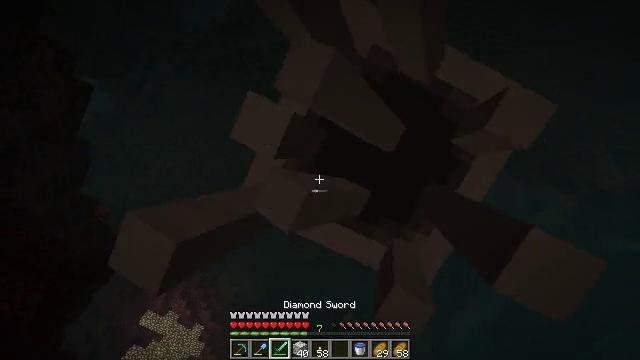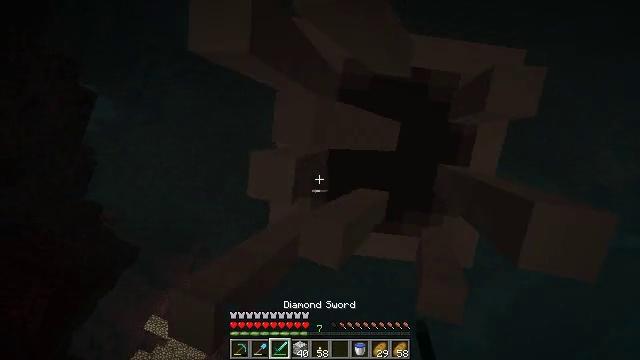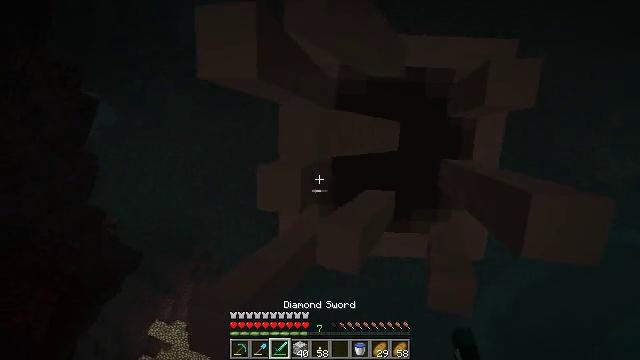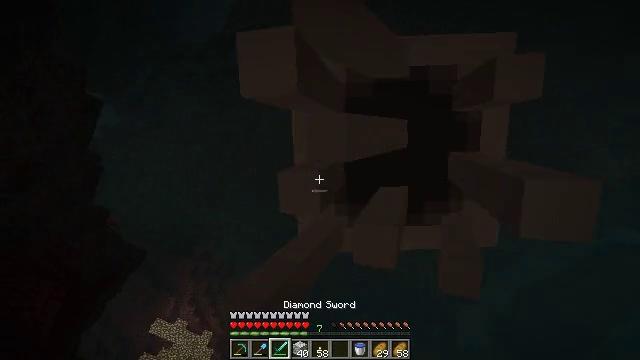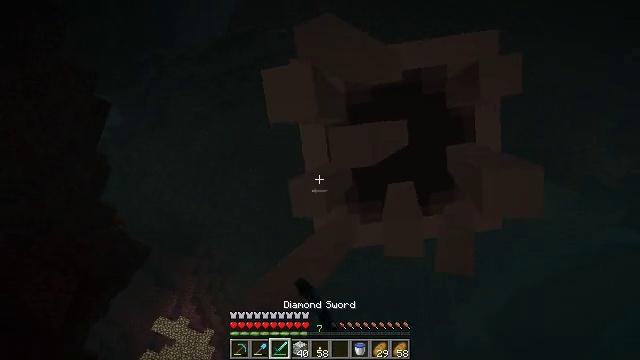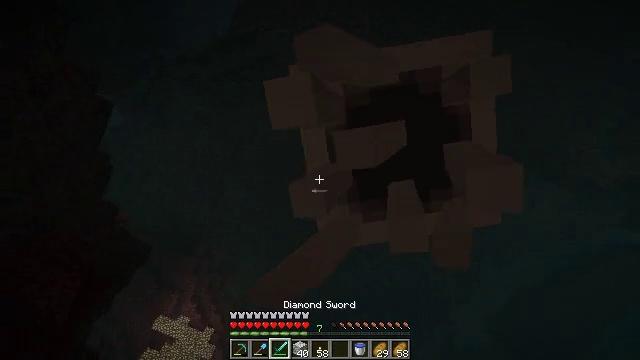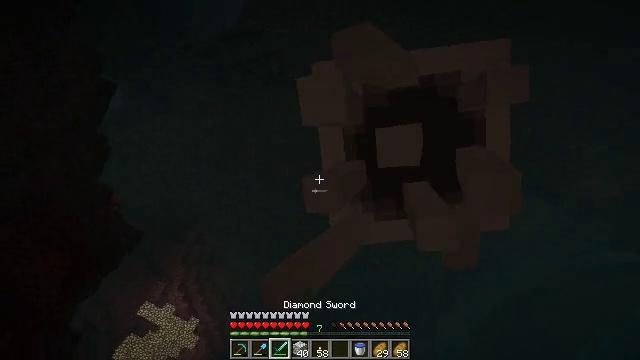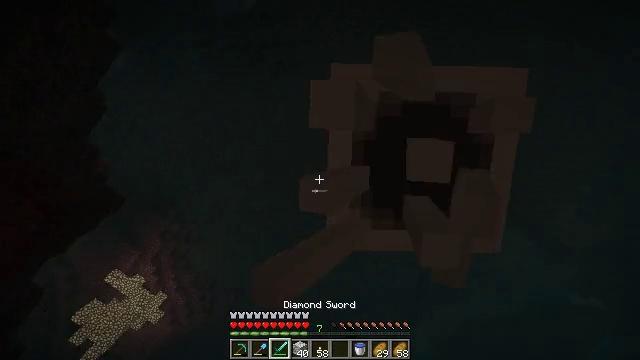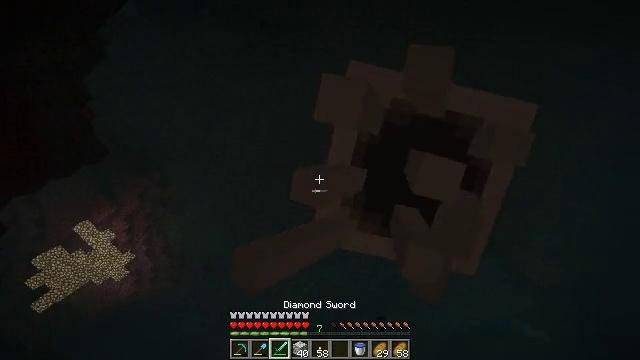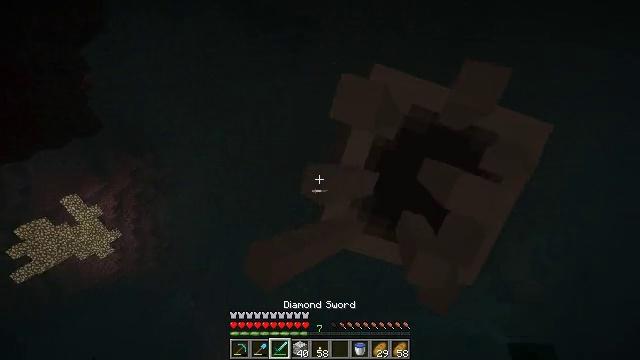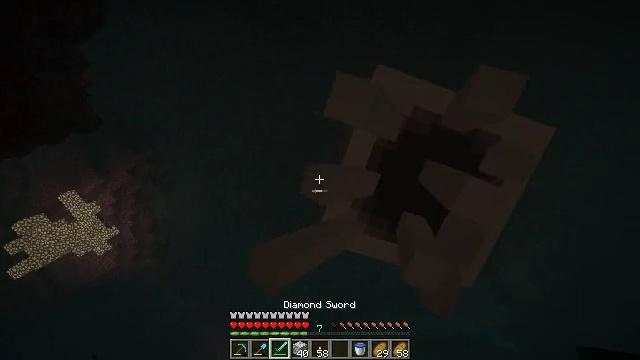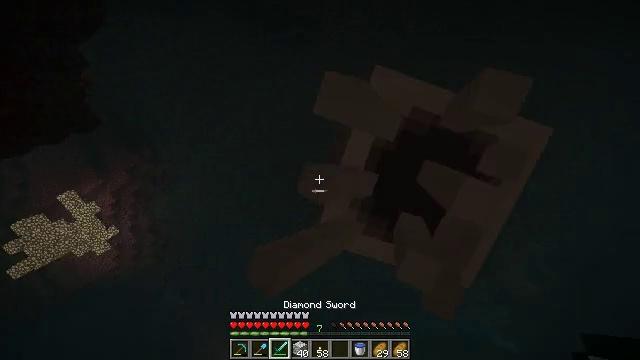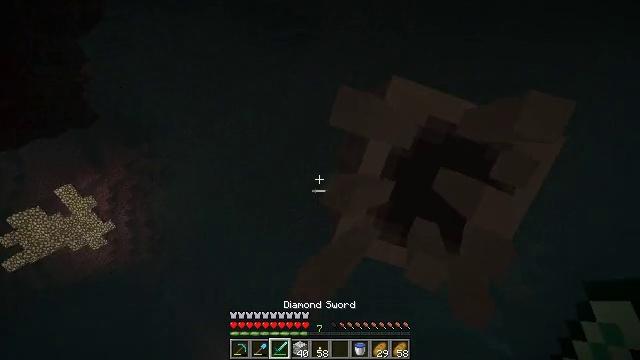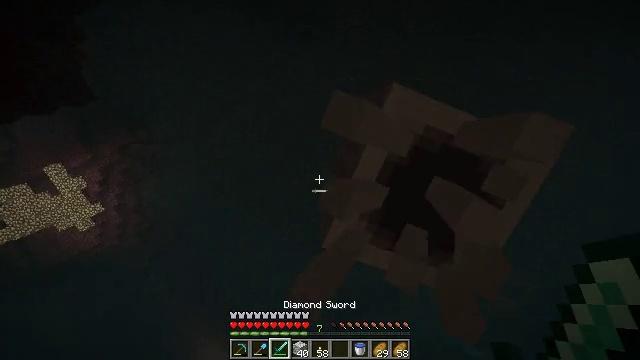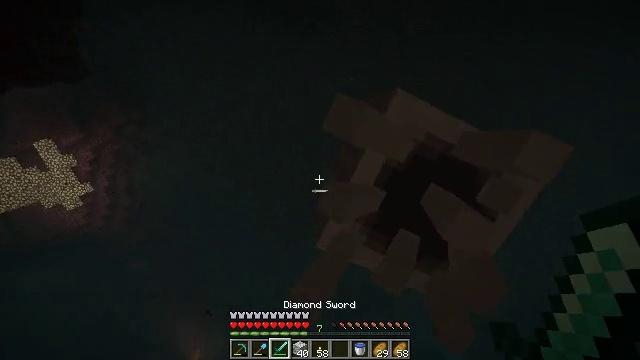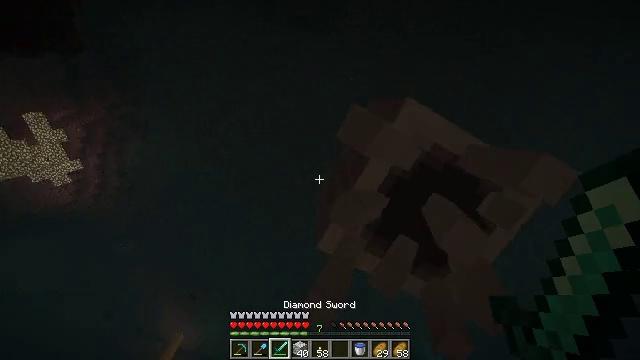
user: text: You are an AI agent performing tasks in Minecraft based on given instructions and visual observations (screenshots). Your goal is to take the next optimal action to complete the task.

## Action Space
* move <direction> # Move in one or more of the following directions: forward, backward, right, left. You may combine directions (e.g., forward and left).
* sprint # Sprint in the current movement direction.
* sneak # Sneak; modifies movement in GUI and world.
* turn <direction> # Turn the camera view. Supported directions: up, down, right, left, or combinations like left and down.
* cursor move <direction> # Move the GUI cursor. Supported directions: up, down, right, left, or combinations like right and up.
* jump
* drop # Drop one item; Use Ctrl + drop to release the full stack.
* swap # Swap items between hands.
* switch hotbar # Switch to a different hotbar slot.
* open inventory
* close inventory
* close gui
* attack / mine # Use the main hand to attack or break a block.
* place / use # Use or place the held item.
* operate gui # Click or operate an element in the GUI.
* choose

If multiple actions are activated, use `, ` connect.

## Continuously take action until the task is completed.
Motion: motion action
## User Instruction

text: Clear the area by removing soul fire.
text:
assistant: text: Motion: turn left, attack / mine
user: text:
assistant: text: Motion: turn left
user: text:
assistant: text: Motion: attack / mine
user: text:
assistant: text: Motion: attack / mine
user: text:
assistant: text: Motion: attack / mine
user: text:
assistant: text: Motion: turn right
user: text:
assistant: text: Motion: turn right
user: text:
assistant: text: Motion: turn right and down
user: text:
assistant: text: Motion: turn right and down
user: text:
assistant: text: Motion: move right
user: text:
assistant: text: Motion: move right
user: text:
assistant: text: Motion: move right, turn right
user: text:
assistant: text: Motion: move right, turn right
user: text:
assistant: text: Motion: move right, turn right
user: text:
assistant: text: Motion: move right, turn right and down
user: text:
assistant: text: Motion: move right, turn right and down
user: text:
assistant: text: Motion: move right, turn right and down
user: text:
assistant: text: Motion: turn right and down
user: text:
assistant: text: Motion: turn right and down
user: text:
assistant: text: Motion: turn right and down
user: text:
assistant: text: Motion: turn right and down
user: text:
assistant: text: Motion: turn right and down
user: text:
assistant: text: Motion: turn right and down
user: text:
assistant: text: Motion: turn right and down
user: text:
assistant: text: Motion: turn right and down
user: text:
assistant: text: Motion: turn right and down
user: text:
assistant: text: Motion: turn right and down
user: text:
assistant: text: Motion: turn right and down
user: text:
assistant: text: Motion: turn right and down
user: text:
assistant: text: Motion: turn down